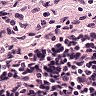
Metastatic tissue present: no